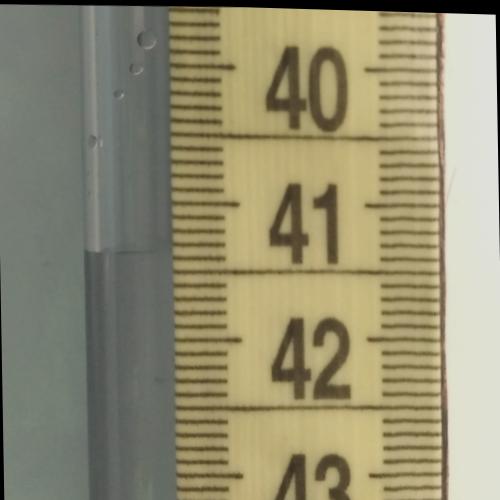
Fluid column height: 41.4 cm